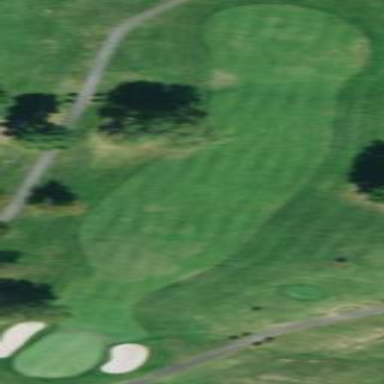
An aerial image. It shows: Grassy area designated as golf fairway.